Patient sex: F
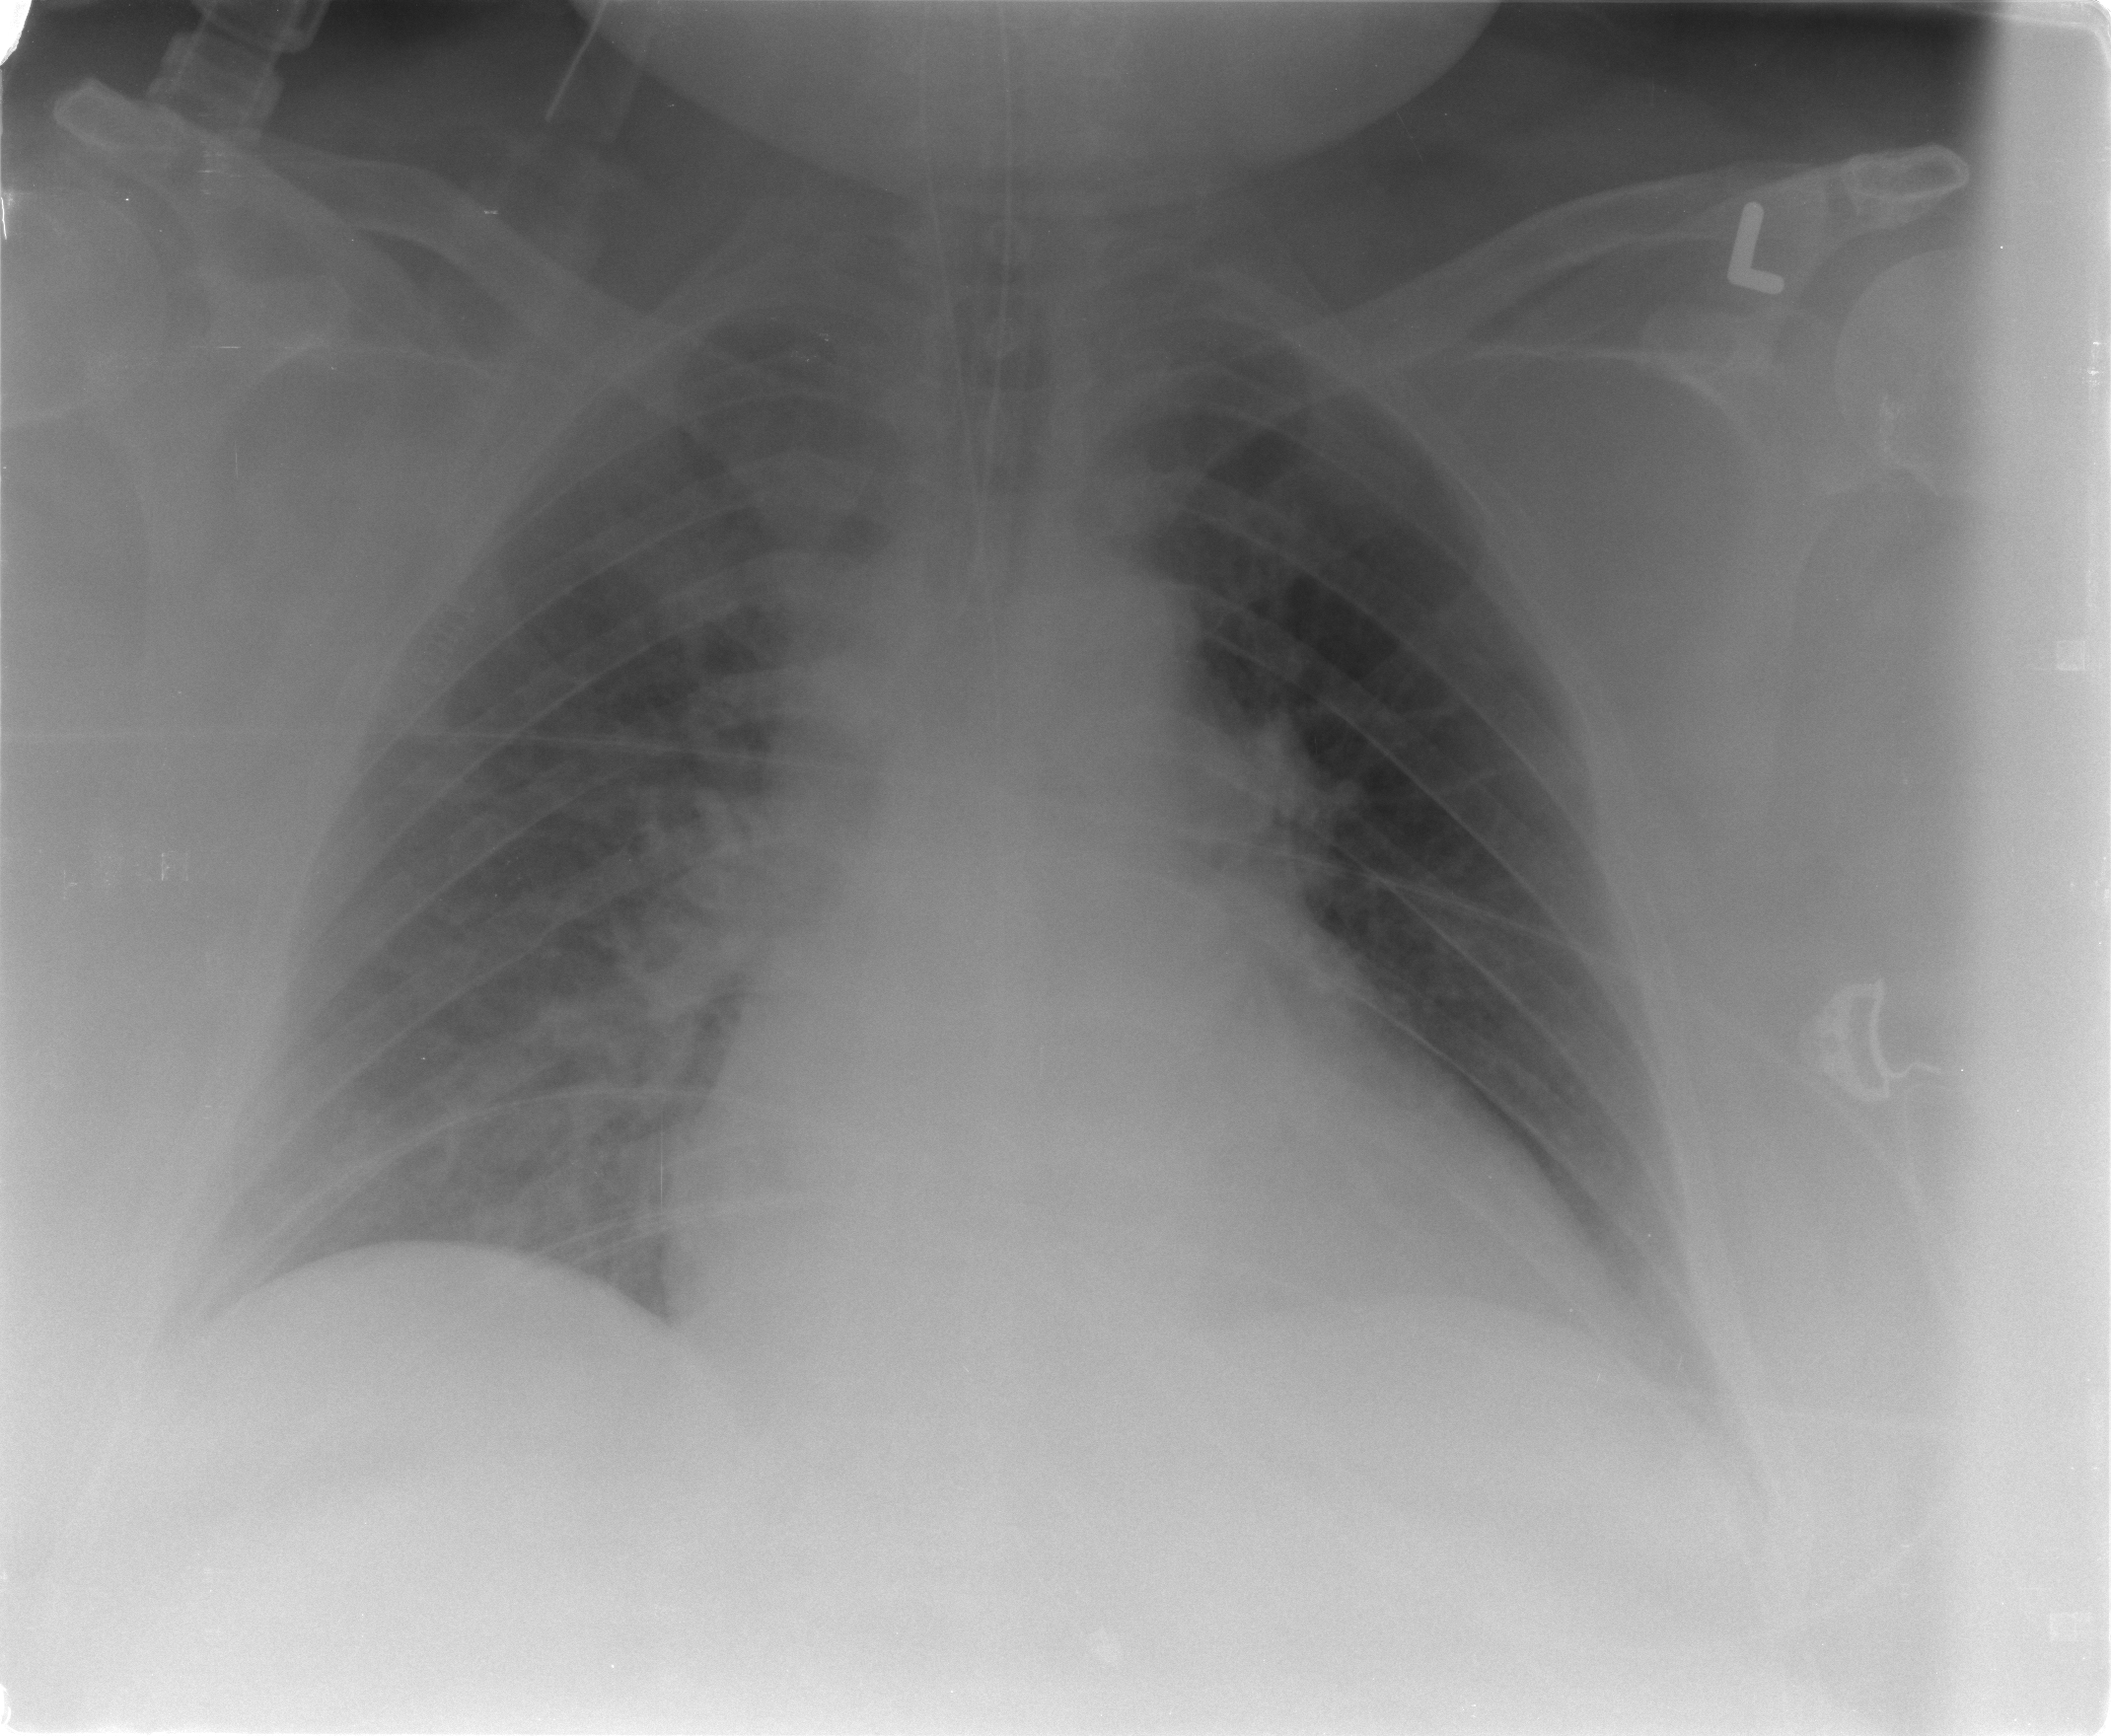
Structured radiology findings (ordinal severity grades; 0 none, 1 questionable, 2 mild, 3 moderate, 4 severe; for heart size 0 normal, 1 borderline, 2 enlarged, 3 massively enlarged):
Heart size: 2
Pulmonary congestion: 2
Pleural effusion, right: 1
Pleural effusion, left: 1
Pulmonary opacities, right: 2
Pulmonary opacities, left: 1
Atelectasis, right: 2
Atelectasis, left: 1